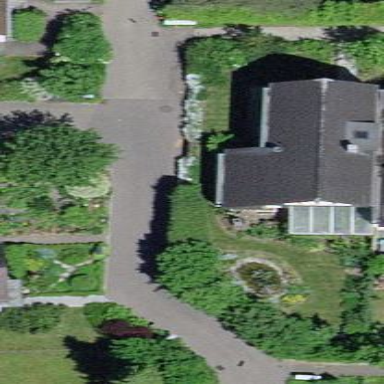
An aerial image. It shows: Simple and straightforward house.